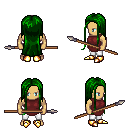
a pixel art fantasy rpg character, male body template, human, tanned skin, maroon tunic, white pants, green extra-long hairstyle, gold boots, spear, four views (front, back, left, right), 2x2 character sprite sheet, small pixel art, hard edges, no anti-aliasing